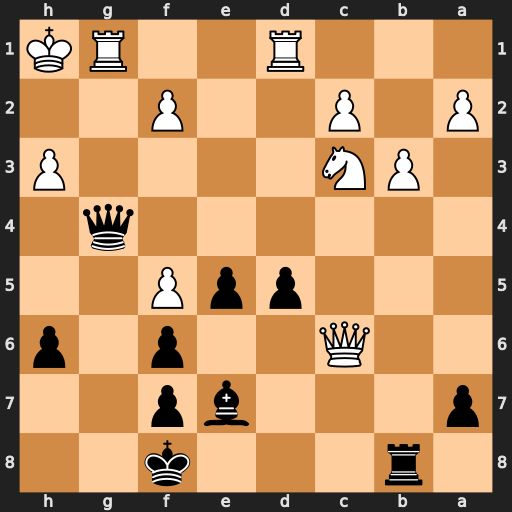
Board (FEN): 1r3k2/p3bp2/2Q2p1p/3ppP2/6q1/1PN4P/P1P2P2/3R2RK
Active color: b
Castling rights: -
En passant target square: -
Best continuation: Qxh3#